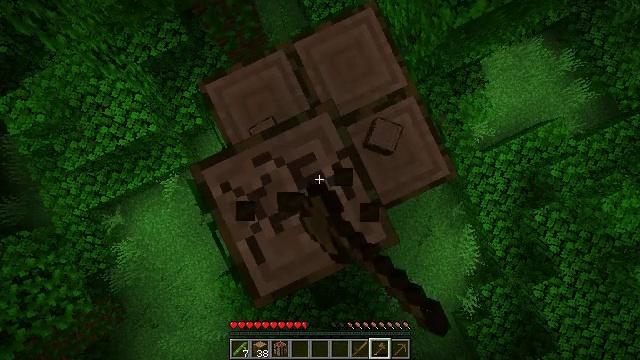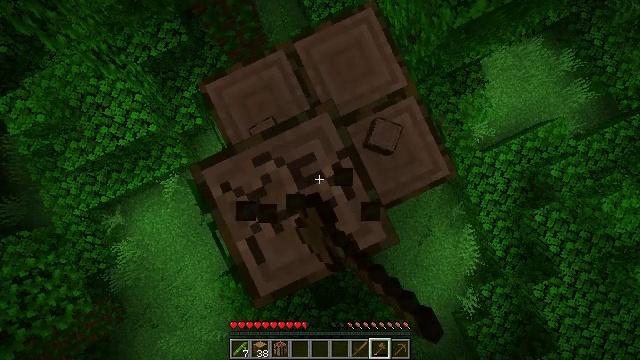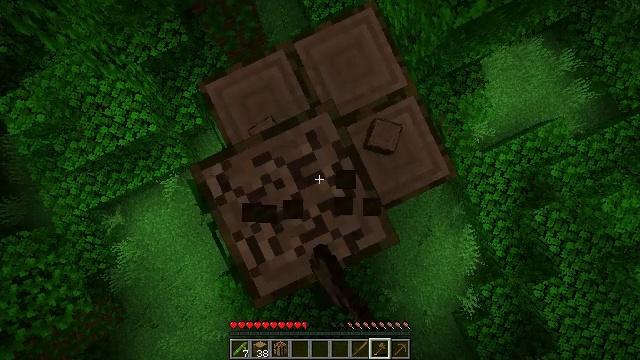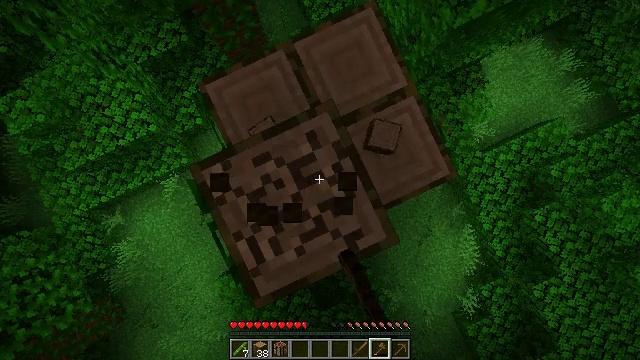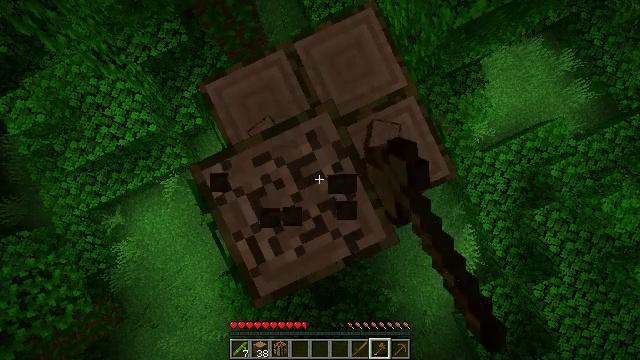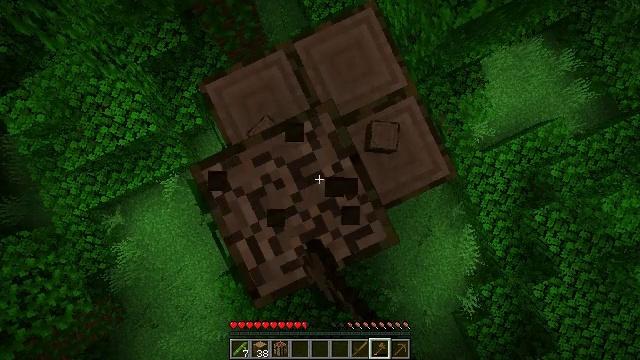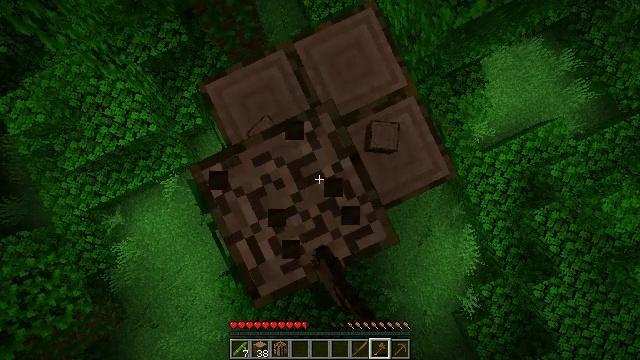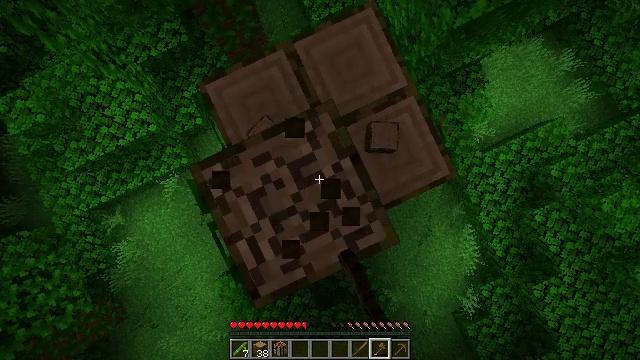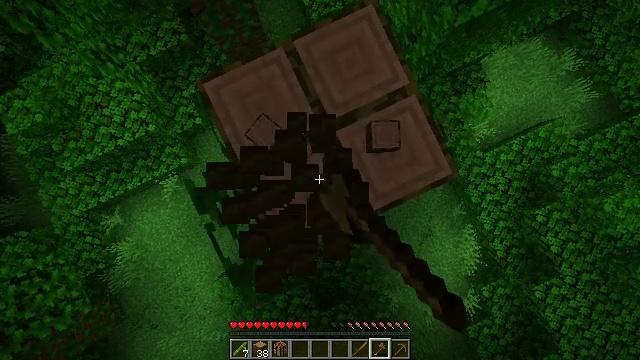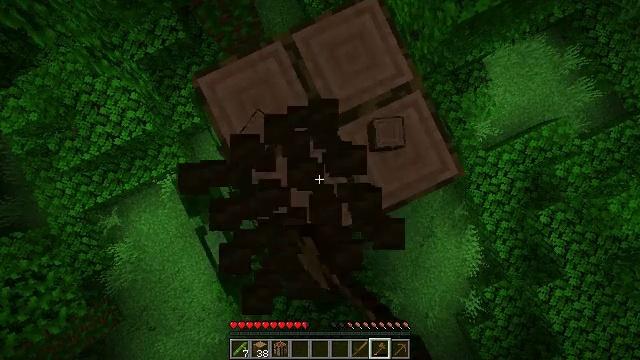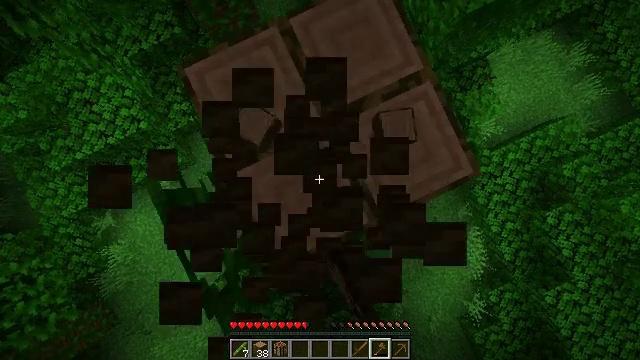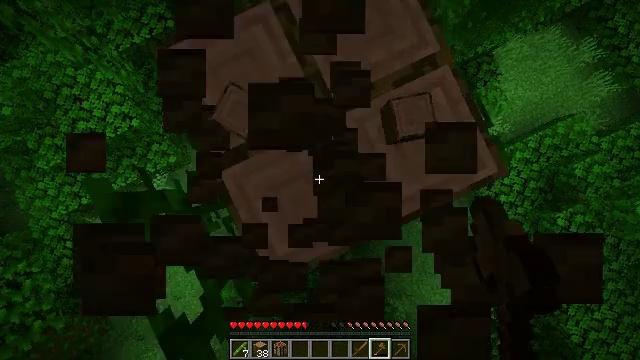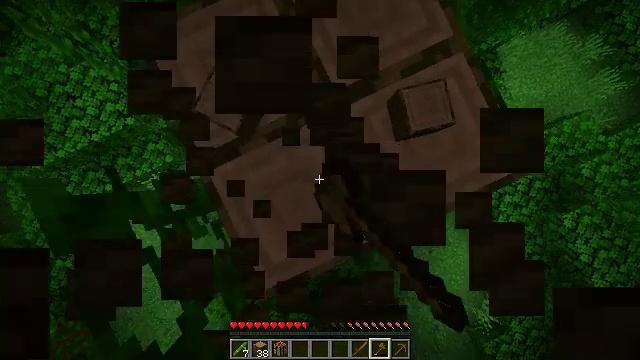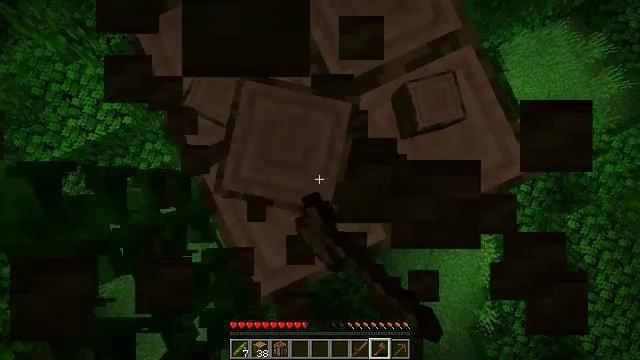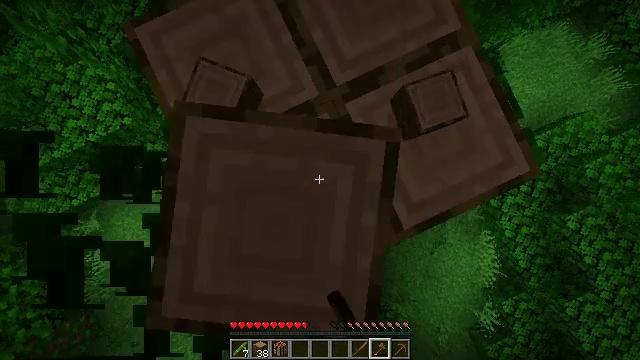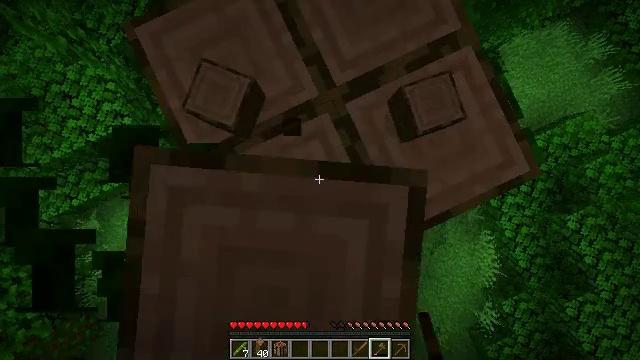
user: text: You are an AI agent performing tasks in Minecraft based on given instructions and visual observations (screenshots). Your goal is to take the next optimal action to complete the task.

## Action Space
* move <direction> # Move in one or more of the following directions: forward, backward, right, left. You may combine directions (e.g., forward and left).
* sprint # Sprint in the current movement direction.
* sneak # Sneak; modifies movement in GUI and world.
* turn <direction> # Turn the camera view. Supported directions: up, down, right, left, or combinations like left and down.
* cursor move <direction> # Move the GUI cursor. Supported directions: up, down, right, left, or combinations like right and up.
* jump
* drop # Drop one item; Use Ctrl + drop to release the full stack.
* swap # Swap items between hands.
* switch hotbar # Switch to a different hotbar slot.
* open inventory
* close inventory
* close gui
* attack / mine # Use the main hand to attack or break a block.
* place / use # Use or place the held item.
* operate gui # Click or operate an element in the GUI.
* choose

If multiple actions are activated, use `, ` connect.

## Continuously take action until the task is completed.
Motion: motion action
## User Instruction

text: Use an axe to chop the jungle log.
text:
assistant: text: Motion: attack / mine
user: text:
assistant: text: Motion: attack / mine
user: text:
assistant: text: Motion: attack / mine
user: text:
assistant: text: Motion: attack / mine
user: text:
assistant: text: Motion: attack / mine
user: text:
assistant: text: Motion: attack / mine
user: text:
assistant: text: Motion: attack / mine
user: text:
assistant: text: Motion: attack / mine
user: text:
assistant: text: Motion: attack / mine
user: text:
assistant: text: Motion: attack / mine
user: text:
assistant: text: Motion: attack / mine
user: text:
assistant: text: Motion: attack / mine
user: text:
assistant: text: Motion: attack / mine
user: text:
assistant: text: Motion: attack / mine
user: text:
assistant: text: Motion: attack / mine
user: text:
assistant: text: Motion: turn left and up, attack / mine
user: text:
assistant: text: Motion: turn left and up, attack / mine
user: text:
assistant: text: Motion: turn left and up, attack / mine
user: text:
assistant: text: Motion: turn left and up, attack / mine
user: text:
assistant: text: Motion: turn up, attack / mine
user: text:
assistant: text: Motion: attack / mine
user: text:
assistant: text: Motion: attack / mine
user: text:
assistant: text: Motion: attack / mine
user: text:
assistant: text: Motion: attack / mine
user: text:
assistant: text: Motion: attack / mine
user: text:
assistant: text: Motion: attack / mine
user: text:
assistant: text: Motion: attack / mine
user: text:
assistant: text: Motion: attack / mine
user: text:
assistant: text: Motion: attack / mine
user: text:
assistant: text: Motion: attack / mine